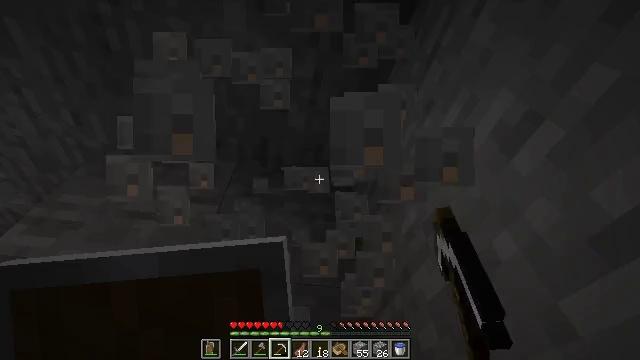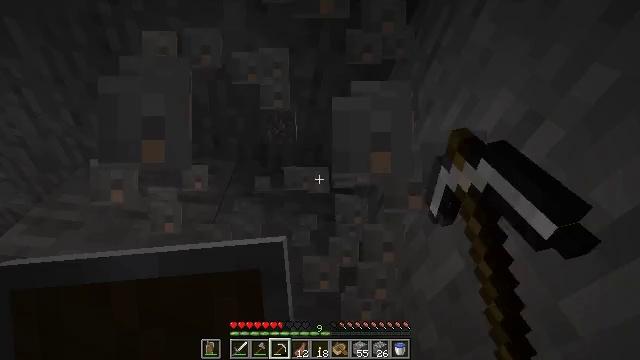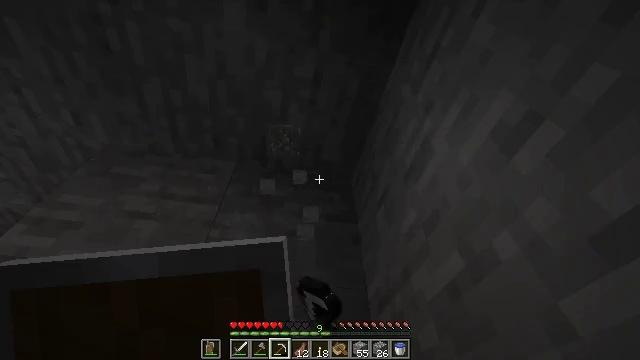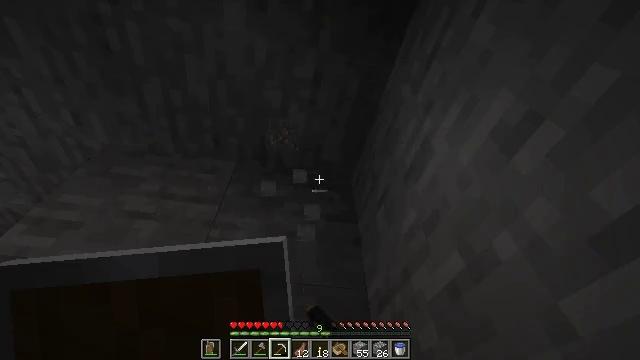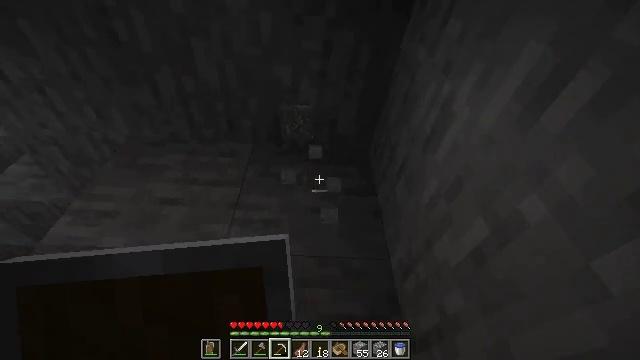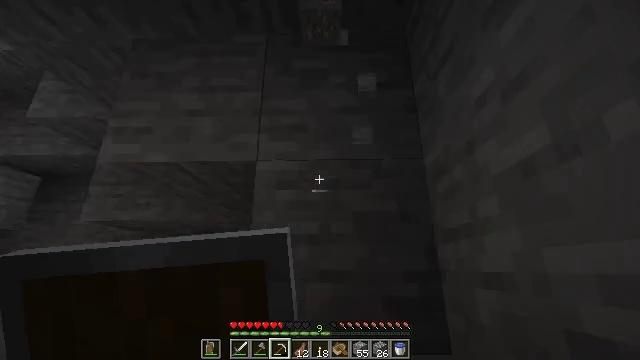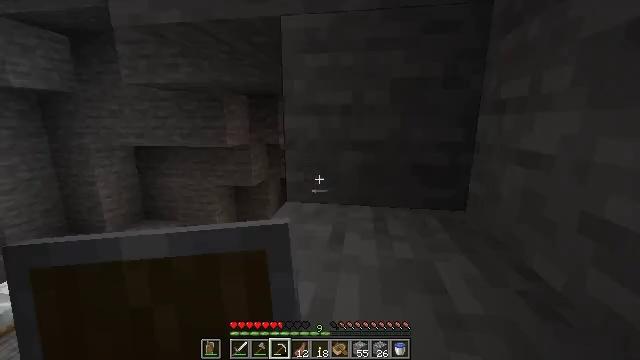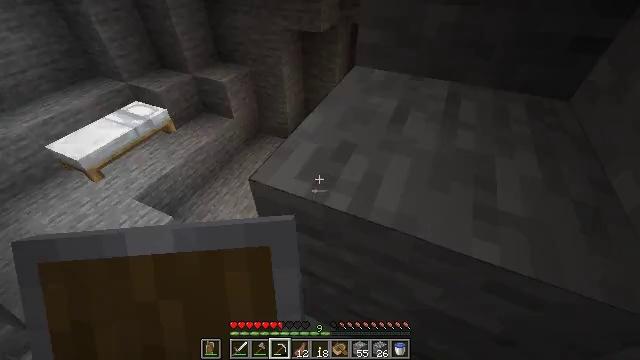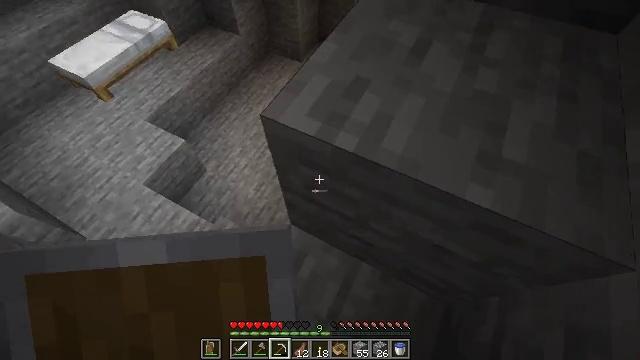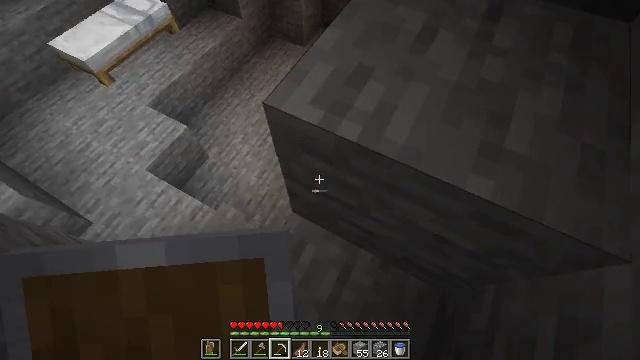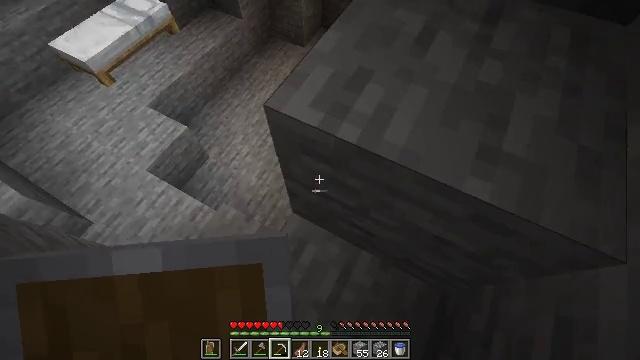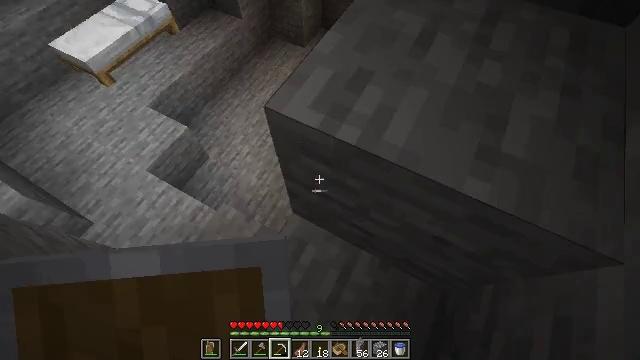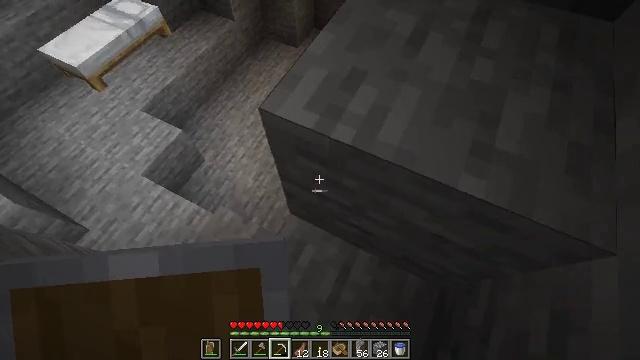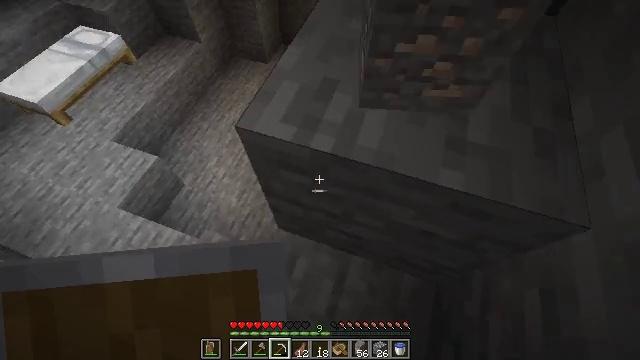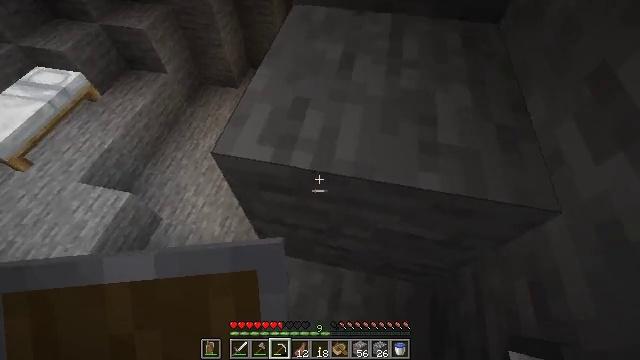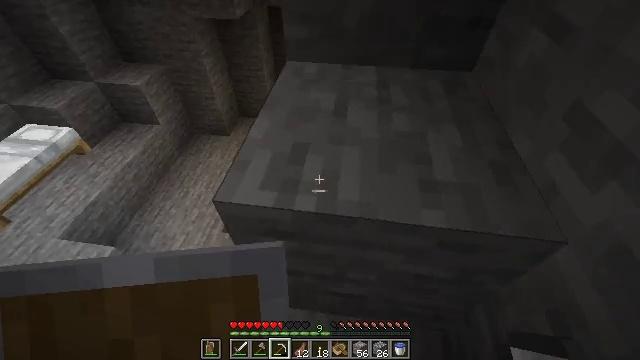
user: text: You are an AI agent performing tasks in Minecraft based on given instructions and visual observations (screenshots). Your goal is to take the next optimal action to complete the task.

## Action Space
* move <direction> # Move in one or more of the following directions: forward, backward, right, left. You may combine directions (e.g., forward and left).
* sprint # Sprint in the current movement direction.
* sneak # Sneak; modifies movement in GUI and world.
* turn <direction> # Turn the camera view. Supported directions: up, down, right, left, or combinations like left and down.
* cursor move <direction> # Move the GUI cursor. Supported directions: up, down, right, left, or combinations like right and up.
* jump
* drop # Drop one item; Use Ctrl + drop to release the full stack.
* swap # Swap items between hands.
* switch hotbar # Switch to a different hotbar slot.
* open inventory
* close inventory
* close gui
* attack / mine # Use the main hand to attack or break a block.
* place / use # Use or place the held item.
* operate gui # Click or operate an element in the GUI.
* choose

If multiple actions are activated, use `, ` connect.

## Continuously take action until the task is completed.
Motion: motion action
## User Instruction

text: Attack the white bed to collect it.
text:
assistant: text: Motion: sneak, attack / mine
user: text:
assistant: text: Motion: sneak, attack / mine
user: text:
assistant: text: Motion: sneak
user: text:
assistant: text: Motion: turn left and down
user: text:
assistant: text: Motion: turn left and down
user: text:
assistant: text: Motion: turn left and down
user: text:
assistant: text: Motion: turn left and down
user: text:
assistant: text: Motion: turn left and down
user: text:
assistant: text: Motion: turn down
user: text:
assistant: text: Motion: no_op
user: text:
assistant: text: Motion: no_op
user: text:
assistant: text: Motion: turn right
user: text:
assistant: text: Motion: turn right and up
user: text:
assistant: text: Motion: turn right and up
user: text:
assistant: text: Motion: move left, turn right and up
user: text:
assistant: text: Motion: move left, turn up
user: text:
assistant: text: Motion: move left
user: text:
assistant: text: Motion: move forward and move left, turn right
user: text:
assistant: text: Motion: move forward and move left, turn right
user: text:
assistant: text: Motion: move forward and move left, turn right
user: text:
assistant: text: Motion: move forward and move left, turn right and down
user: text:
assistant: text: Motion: turn right and down
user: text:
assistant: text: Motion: turn right and down
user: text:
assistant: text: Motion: turn right and down
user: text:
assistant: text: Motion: turn right and down
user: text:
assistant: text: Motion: turn right and up
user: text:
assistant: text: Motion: turn right and up
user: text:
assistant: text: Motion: no_op
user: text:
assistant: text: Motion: move forward
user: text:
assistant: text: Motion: move forward